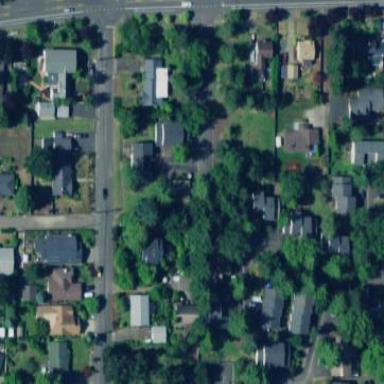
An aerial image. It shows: Neighborhood.